Interaction volume radius: 10 \u00c5
Interaction volume height: 10 \u00c5
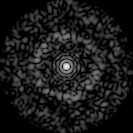
Disorder parameter: 0.8262